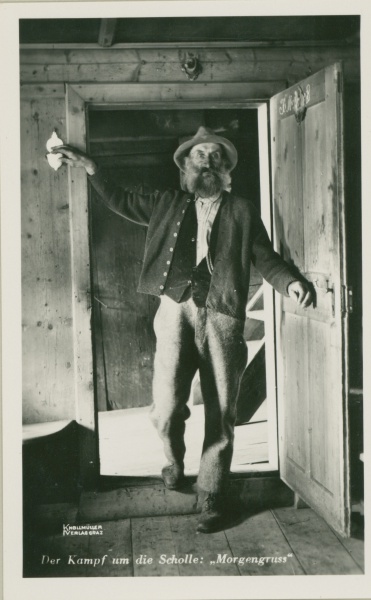
Institution: Österreichisches Museum für Volkskunde Wien
Schlagwörter: berg, kampf, mann, schatten, finger, geste, holz, hut, licht, schwarz, tür, zimmer, blick, haus, alkohol, alt, anzug, bart, betrunken, hemd, hose, jacke, mütze, augen, gesicht, rahmen, spitze, vollbart, bild, herr, hände, hütte, sonne, boden, stoff, decke, vater, knopf, schrift, schuhe, gebirge, alm, türe, bank, dielen, frack, konservativ, türrahmen, deutsch, stube, kammer, knöpfe, weste, freude, bauer, foto, eingang, gang, religion, alpen, schwarz weiß, beschriftung, backenbart, photo, tracht, klinke, türklinke, holzhütte, bauernhaus, fröhlich, holzwand, geweih, shwarz, schalter, berghütte, holzhaus, leisten, bayer, ritual, gläubig, schwelle, bauernstube, scholle, ankommen, zuhause, weihwasser, nachricht, nationalsozialismus, feierabend, frömmigkeit, stolpern, bergbauer, almöhi, ht, ns, steng, rüt, der kampf, öhi, morgengruss, torkeln, originale, morgengrün